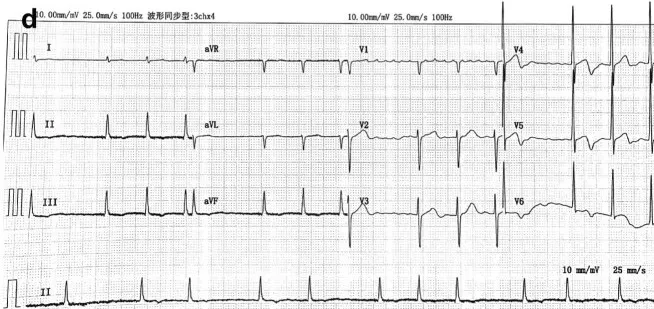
ECG of patient during treatment. Atrial fibrillation did not disappear after withdrawal.
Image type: electrography (ekg)